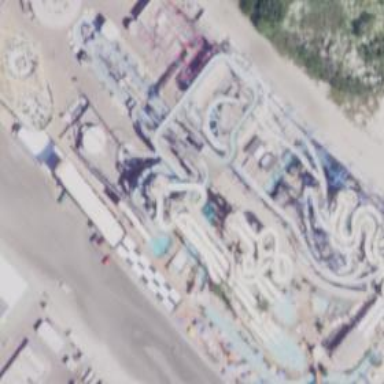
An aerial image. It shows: Water slide attraction.